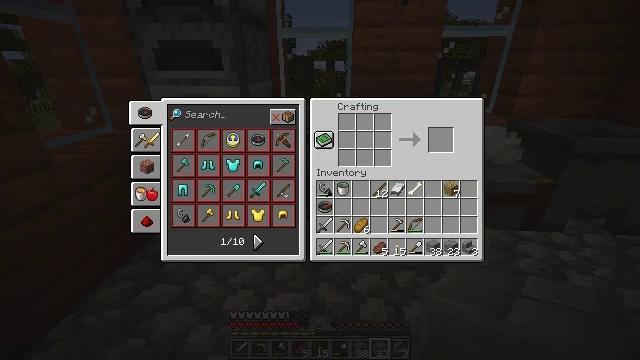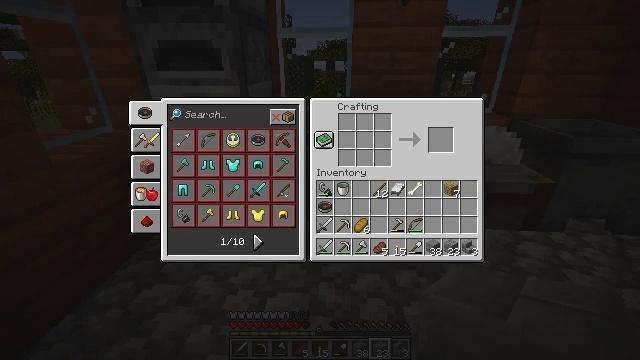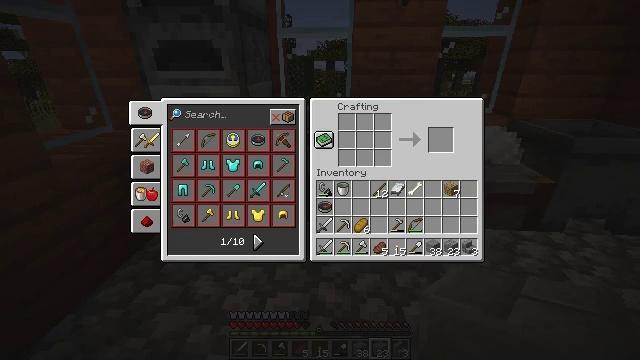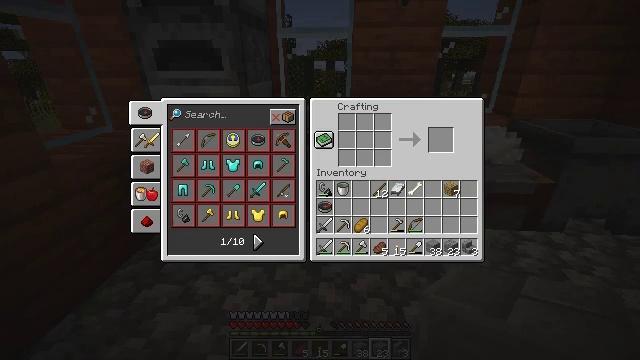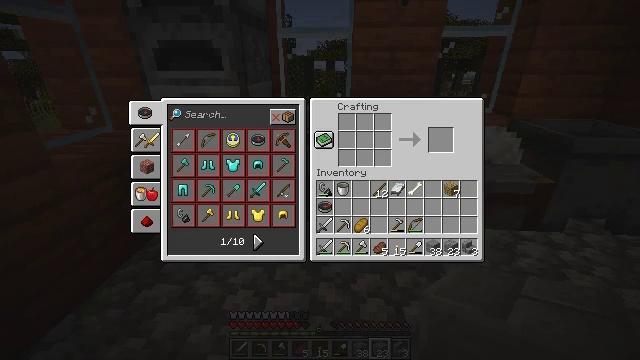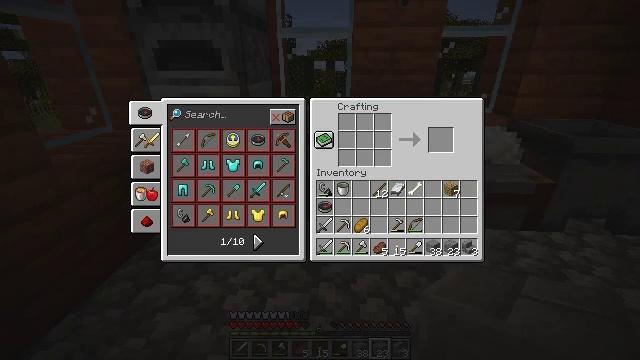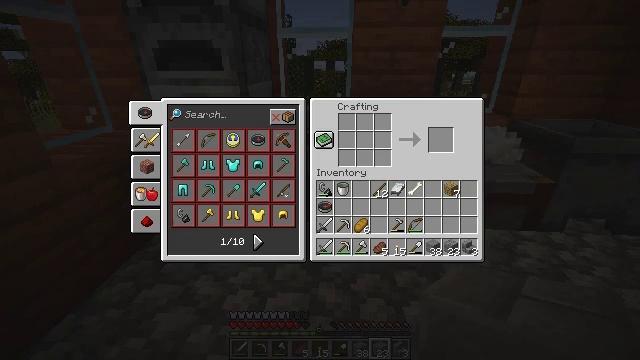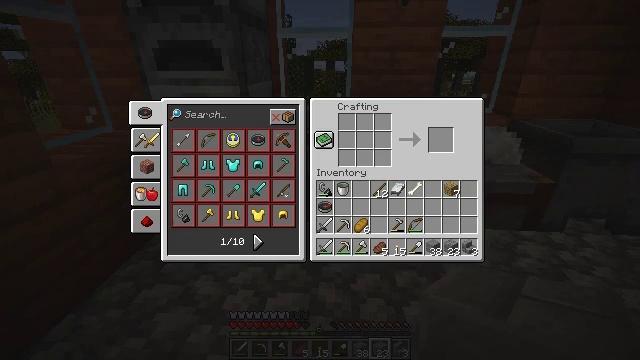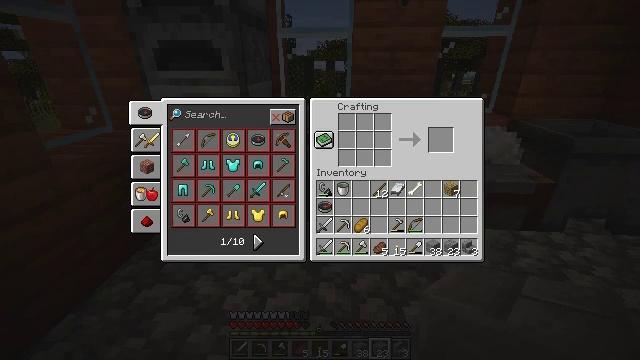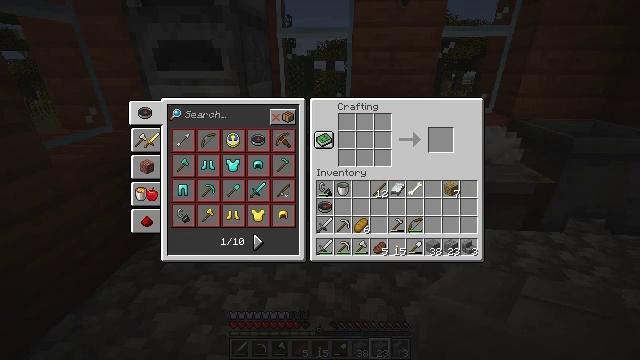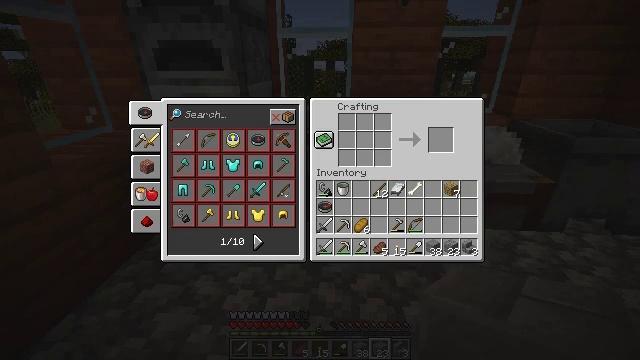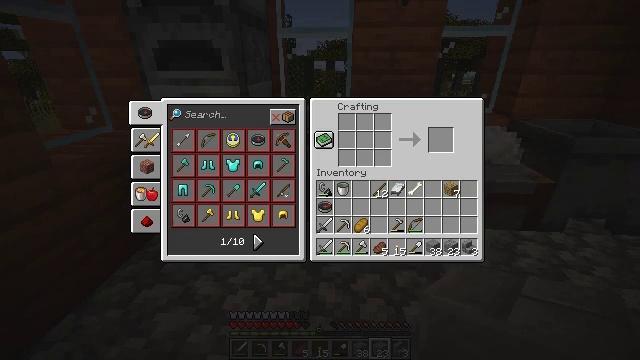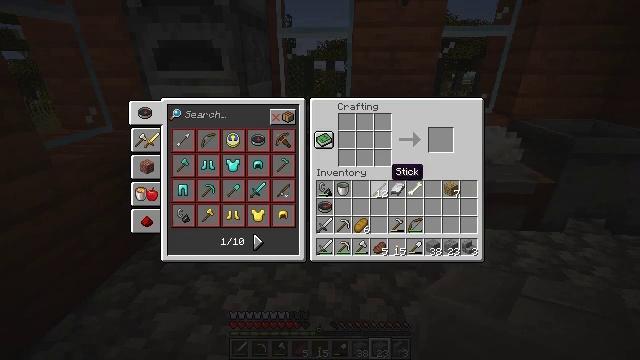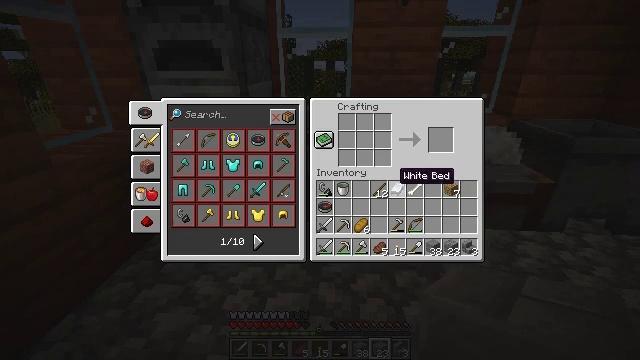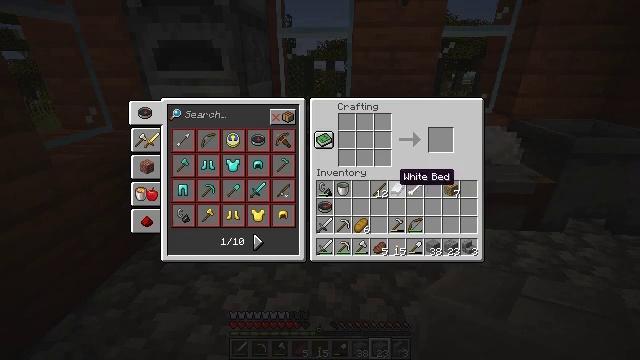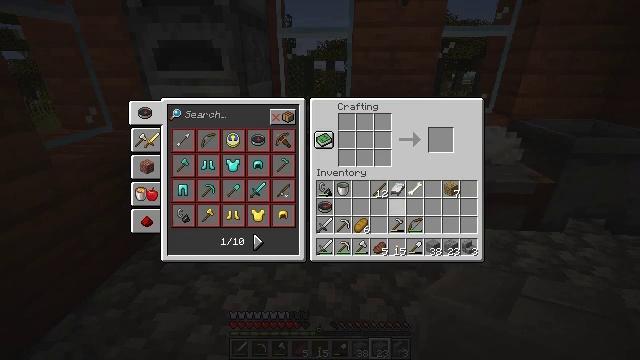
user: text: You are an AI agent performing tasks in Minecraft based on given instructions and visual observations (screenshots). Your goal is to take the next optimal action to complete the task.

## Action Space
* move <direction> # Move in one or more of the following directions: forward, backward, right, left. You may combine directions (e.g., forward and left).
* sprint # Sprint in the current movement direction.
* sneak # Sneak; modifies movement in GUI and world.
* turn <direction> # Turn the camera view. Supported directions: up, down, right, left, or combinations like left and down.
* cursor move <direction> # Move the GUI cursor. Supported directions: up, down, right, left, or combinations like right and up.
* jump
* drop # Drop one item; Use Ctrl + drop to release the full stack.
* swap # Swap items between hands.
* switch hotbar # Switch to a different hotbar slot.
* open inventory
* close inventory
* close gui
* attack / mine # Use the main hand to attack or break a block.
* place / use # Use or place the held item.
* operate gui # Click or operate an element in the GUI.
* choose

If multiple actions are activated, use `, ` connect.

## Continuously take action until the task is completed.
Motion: motion action
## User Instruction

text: Open the crafting table to make stone bricks.
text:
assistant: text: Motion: no_op
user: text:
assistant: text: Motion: no_op
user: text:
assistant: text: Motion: no_op
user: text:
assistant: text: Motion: no_op
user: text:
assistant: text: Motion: no_op
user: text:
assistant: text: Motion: no_op
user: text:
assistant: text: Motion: no_op
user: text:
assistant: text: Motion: no_op
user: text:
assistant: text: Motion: turn right
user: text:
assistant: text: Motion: turn right
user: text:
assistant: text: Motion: turn right
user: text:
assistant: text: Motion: turn right
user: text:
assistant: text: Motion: turn right
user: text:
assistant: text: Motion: no_op
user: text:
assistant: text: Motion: turn down
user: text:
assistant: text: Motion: turn right and down
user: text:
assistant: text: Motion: no_op
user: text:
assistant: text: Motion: no_op
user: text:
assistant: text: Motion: no_op
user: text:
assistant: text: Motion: turn left
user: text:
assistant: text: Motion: turn left
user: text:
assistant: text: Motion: no_op
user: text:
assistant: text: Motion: turn right
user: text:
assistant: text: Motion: turn right
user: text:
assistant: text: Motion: turn down
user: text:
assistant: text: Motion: no_op
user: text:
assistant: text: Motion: no_op
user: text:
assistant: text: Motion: no_op
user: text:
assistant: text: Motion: no_op
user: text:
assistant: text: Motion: turn right